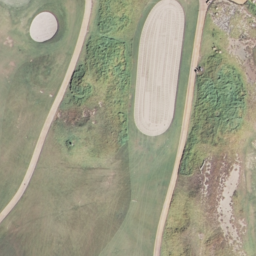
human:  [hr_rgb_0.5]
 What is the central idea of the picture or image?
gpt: golf course